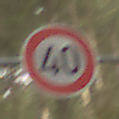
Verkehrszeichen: Geschwindigkeit40
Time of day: MorningAfternoon
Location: Outdoor (Nature)
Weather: Overcast
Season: Winter
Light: Natural